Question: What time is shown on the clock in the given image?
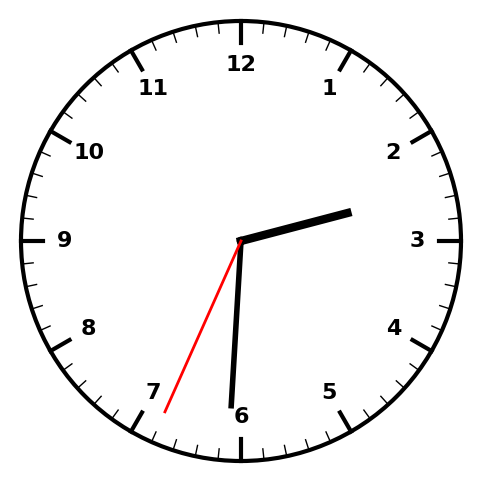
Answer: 02:30:34